Chest X-ray:
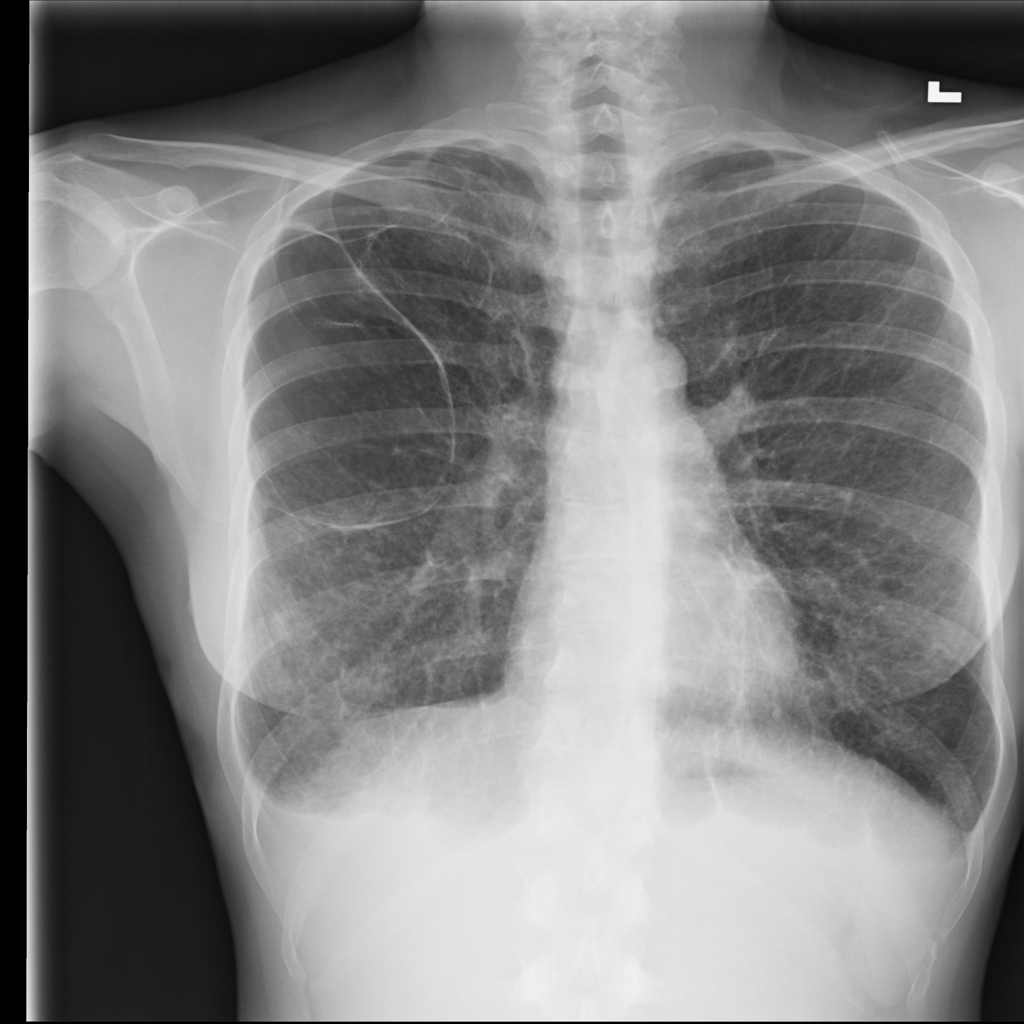
Findings: Fibrosis, Emphysema, Effusion
No abnormal finding: no